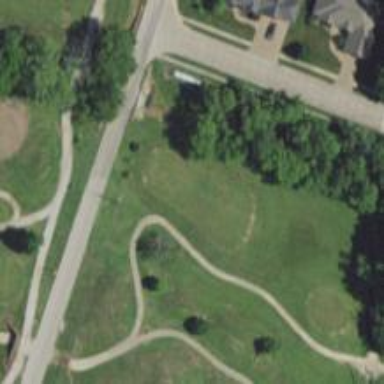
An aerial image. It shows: Path for both roads and golfers.